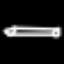
Label: pencil